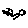
Label: bird